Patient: sex F, age 61
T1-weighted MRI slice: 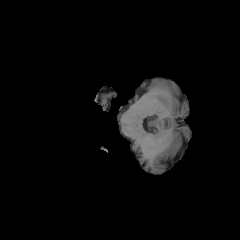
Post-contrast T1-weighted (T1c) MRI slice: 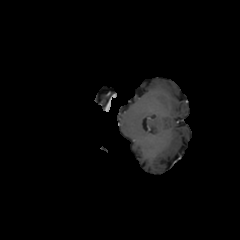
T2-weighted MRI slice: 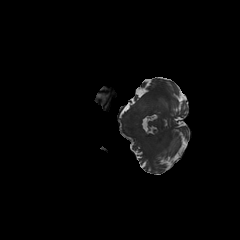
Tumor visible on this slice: no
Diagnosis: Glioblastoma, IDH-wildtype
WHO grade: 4